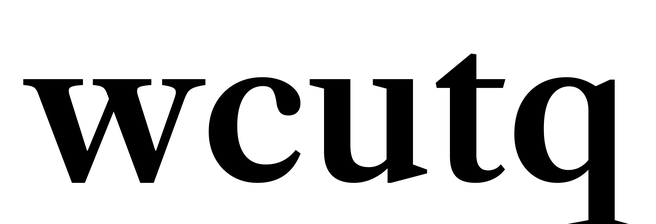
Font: LibreCaslonText_SemiBold